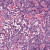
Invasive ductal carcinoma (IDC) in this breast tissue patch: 1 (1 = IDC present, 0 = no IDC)